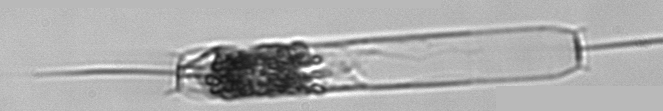
Label: Ditylum_brightwellii